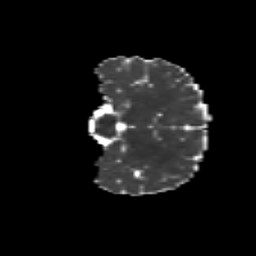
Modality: MD
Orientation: coronal
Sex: female
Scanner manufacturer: siemens
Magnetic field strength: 3 T
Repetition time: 5 s
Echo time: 0.071 s